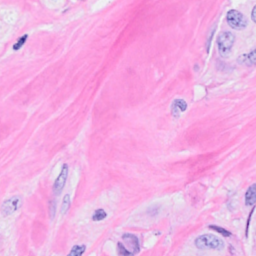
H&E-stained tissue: Breast